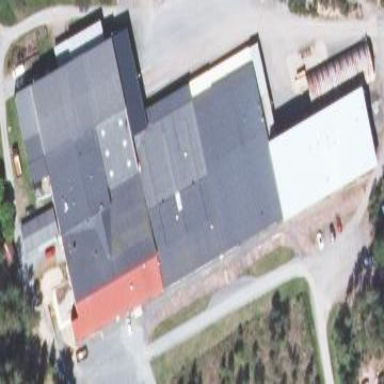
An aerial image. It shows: Manufacturing building that has man-made works.